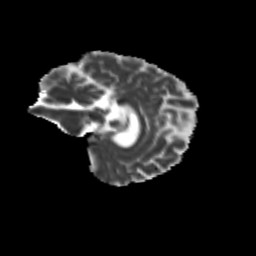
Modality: MD
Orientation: sagittal
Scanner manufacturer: siemens
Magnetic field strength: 3 T
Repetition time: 9.2 s
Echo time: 0.084 s